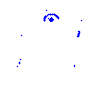
Particle: proton